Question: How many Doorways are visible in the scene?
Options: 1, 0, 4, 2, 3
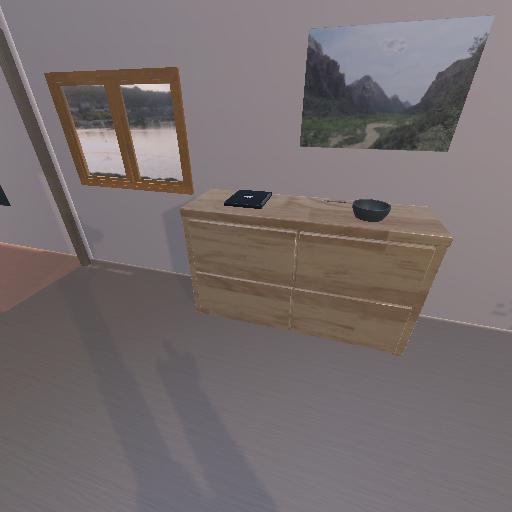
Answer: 1